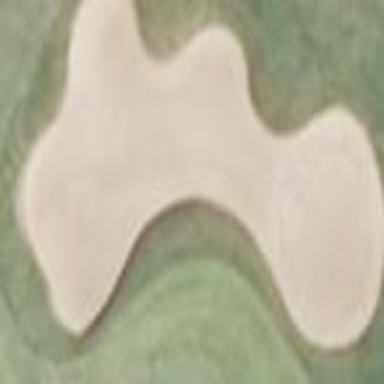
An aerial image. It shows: Bunker on golf course.